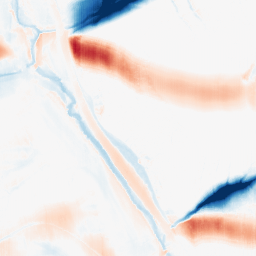
Category: morphological
Decomposition family: morphological_ellipse
Decomposition parameters: operation: average
width: 50
height: 10
Upsampling method: fft_zeropad
Upsampling parameters: scale: 2
Upsampling scale: 2